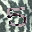
Label: 5